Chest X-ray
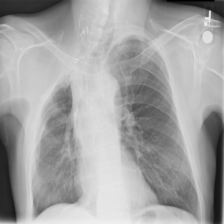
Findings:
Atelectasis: negative
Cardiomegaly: negative
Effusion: negative
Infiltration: negative
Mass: negative
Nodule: negative
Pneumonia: negative
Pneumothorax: negative
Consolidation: negative
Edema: negative
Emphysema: negative
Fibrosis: negative
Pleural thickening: negative
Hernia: negative